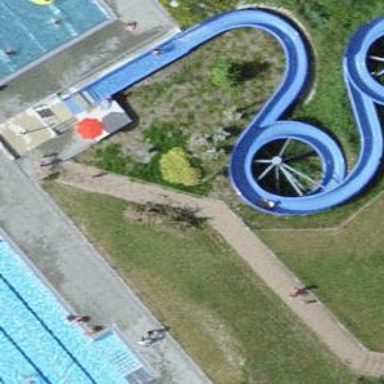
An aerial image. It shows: Water slide attraction.